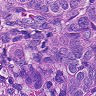
Metastatic tissue present: yes